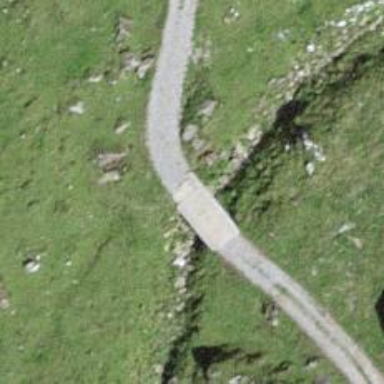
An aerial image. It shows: Bridge over grade2 track.